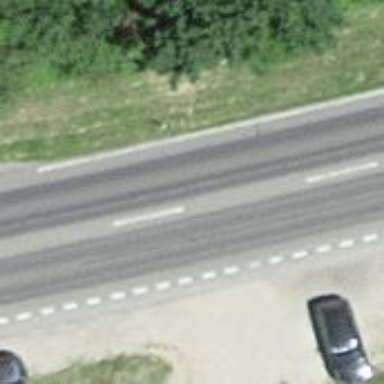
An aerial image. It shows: Primary highway.